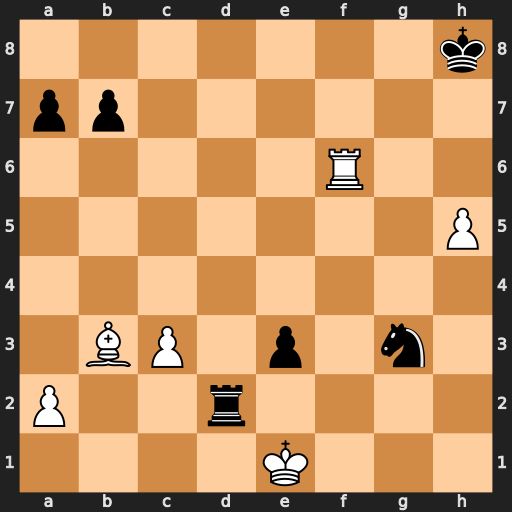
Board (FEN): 7k/pp6/5R2/7P/8/1BP1p1n1/P2r4/4K3
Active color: w
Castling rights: -
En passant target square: -
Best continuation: Rh6+ Kg7 Rg6+